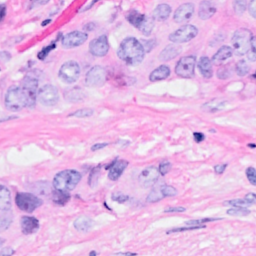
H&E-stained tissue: Breast